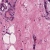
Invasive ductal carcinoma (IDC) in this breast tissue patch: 0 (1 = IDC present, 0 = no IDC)